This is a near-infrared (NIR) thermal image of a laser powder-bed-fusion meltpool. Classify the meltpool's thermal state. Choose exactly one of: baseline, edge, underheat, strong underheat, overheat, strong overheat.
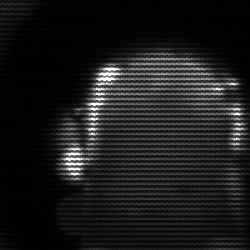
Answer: baseline